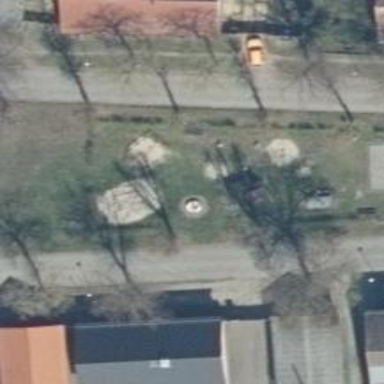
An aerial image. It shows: Playground featuring climbing frame.